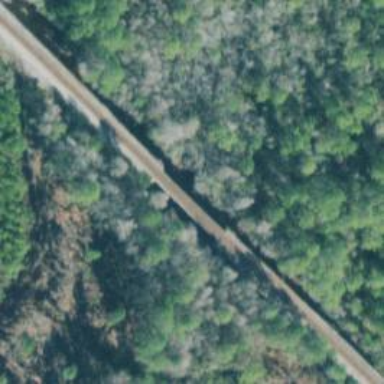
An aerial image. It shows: Bridge over railway line.